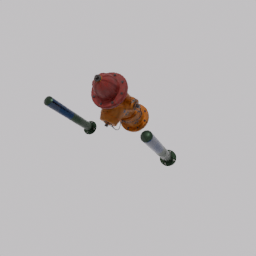
Label: architecture